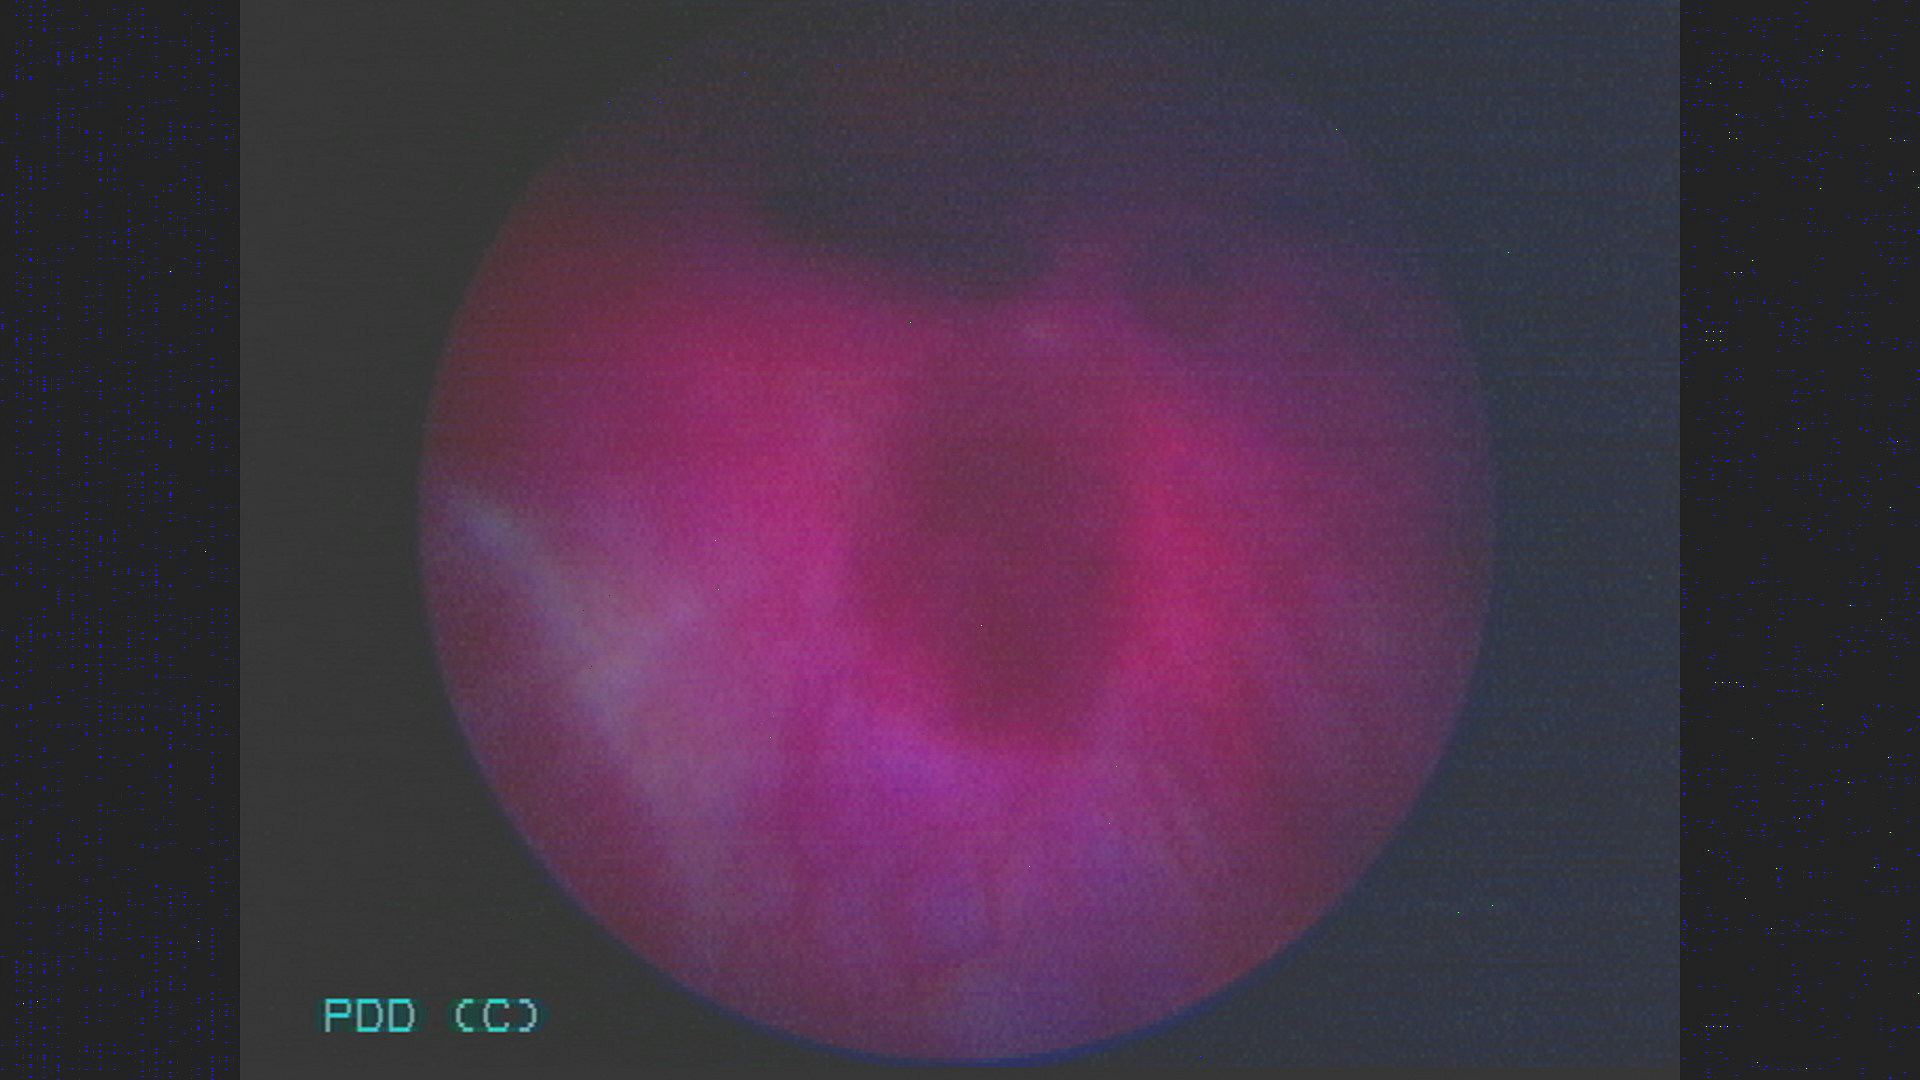
Modality: BLC
Class: Non-malignant
Subclass: InflammationNOS
Lesion: L4
Morphology: Non-papillary
Bladder cancer association: No